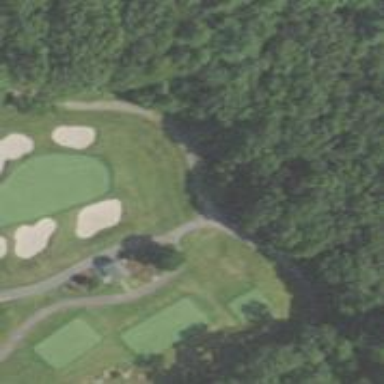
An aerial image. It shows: Footway that resembles golf path.